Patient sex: M
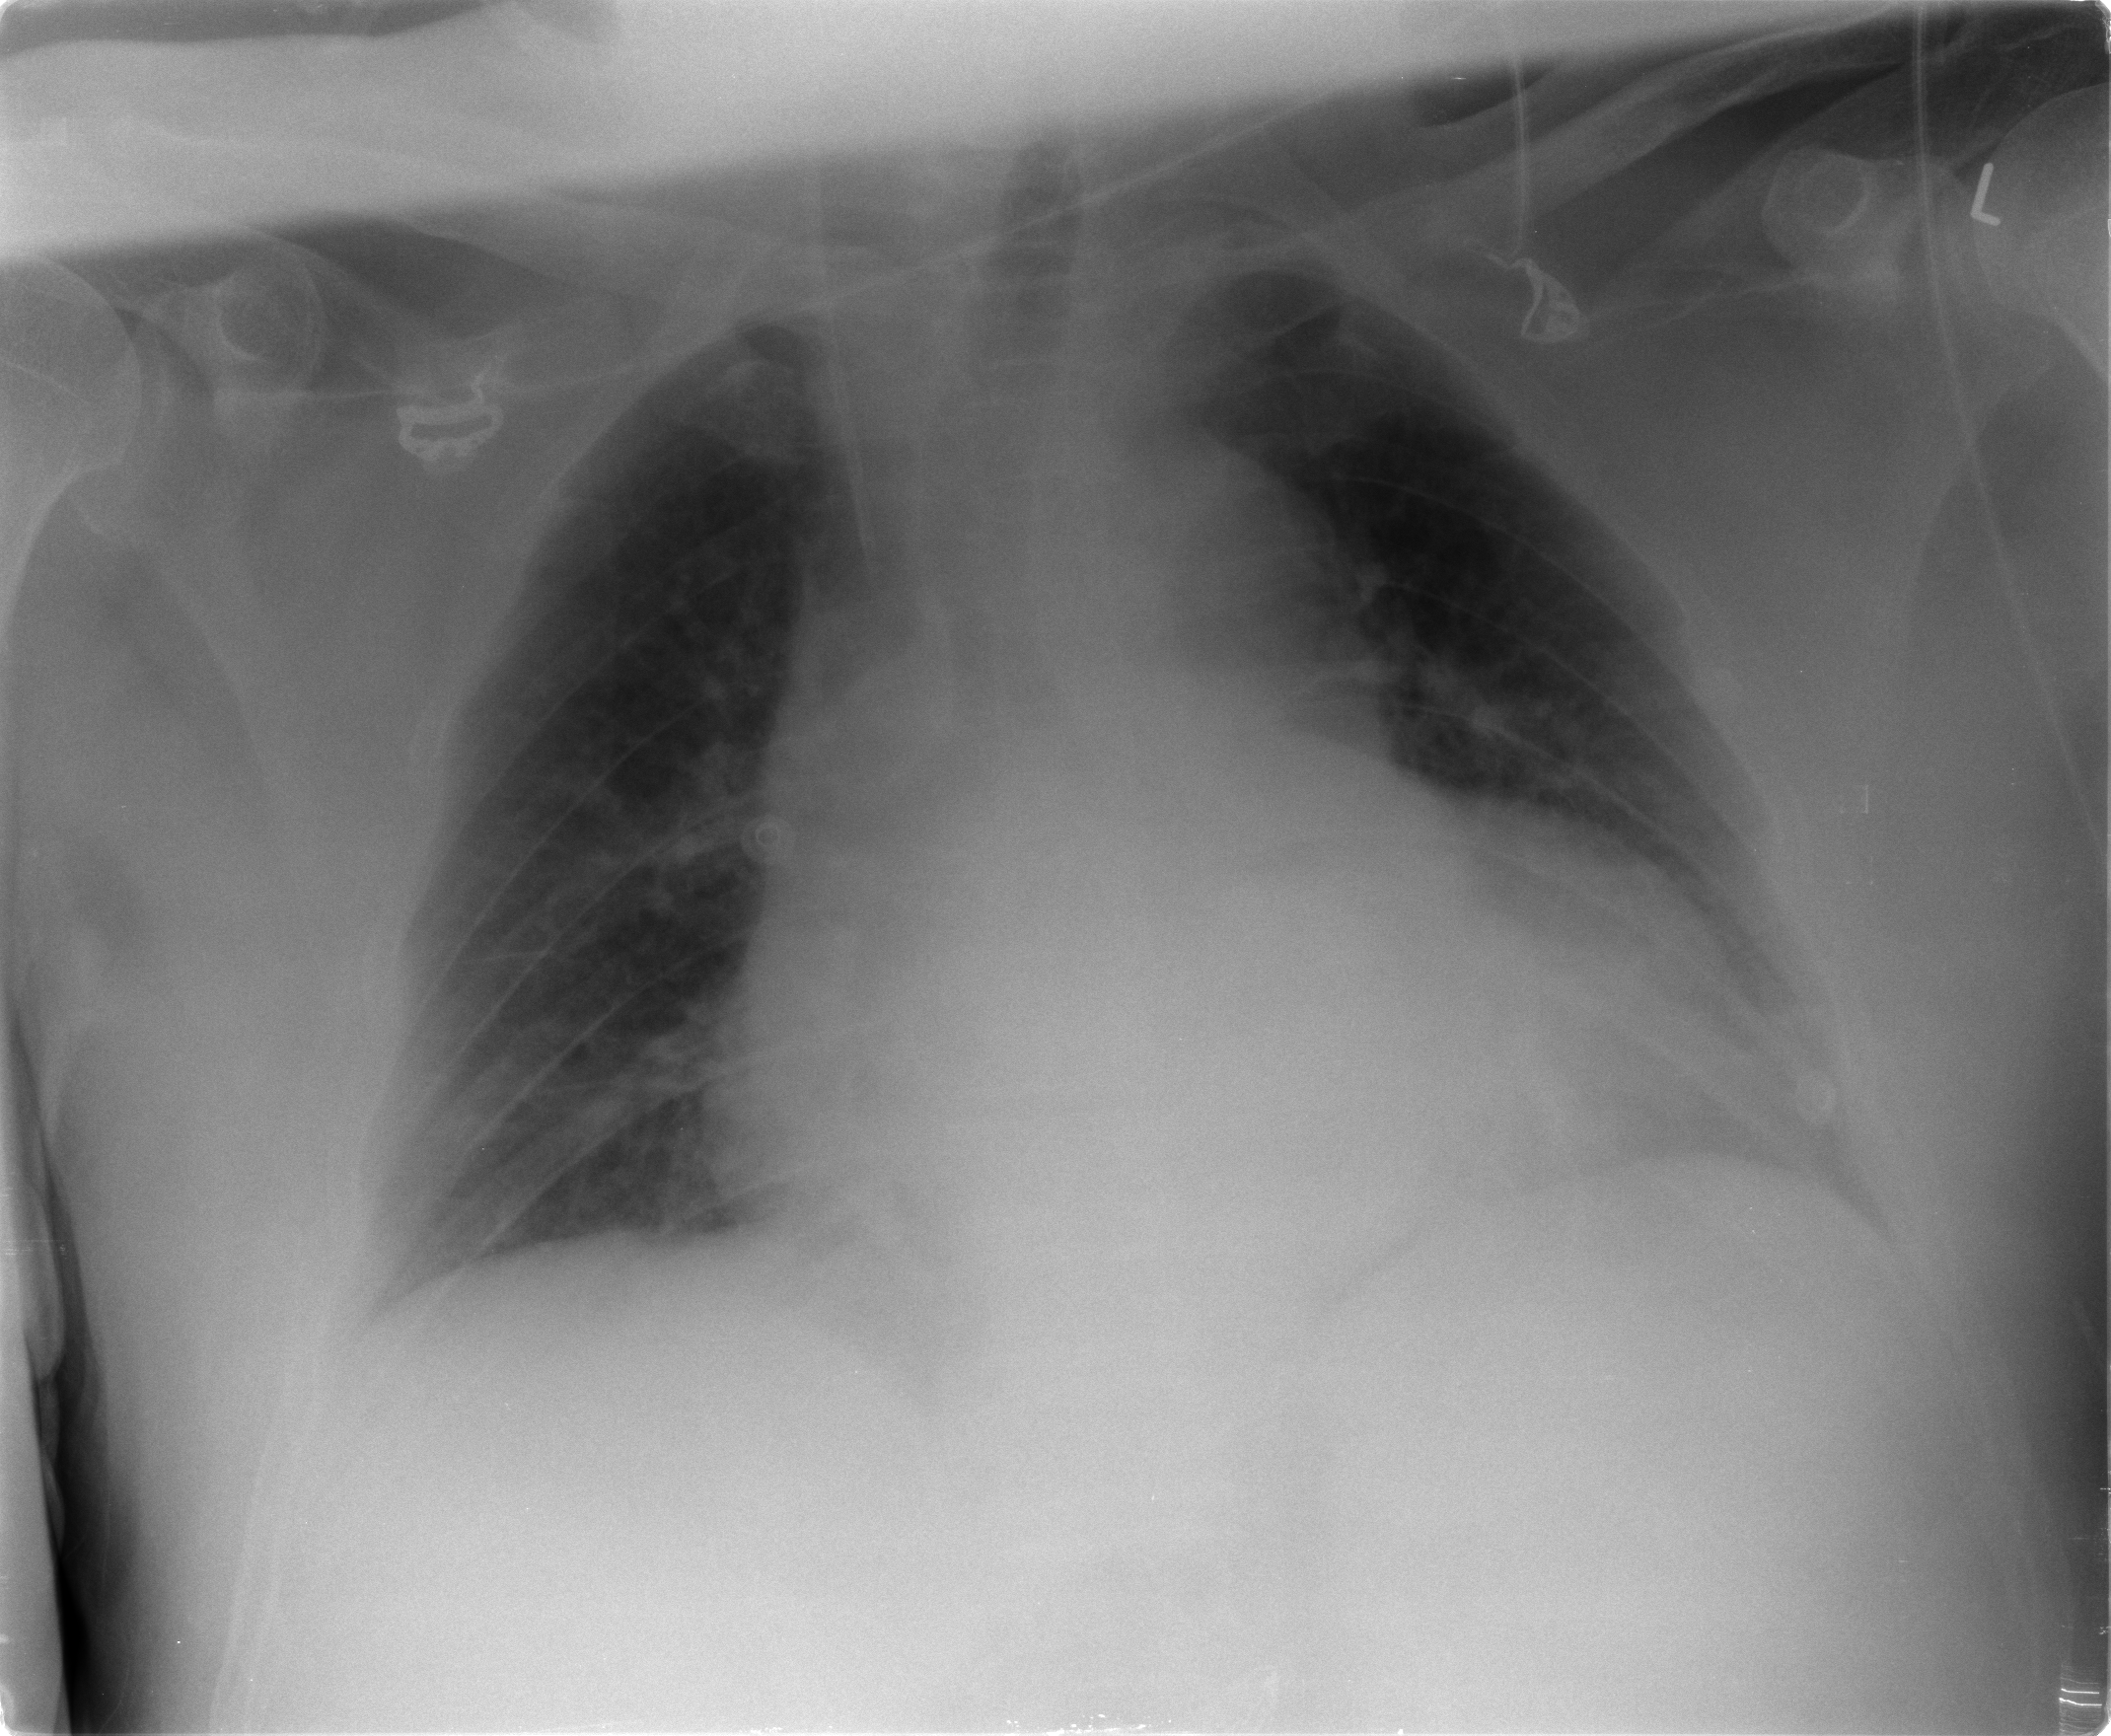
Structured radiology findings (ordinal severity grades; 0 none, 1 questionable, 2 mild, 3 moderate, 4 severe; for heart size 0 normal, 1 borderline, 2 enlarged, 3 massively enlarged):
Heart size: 2
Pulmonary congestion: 0
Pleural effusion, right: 0
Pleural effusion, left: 1
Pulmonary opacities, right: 0
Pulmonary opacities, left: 0
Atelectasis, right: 0
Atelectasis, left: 1